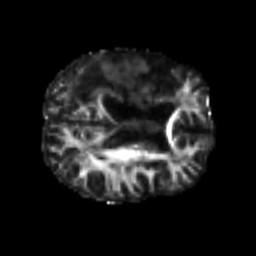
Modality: FA
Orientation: axial
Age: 50
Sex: male
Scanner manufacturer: siemens
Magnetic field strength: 3 T
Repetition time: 4.987 s
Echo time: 0.0792 s